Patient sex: F
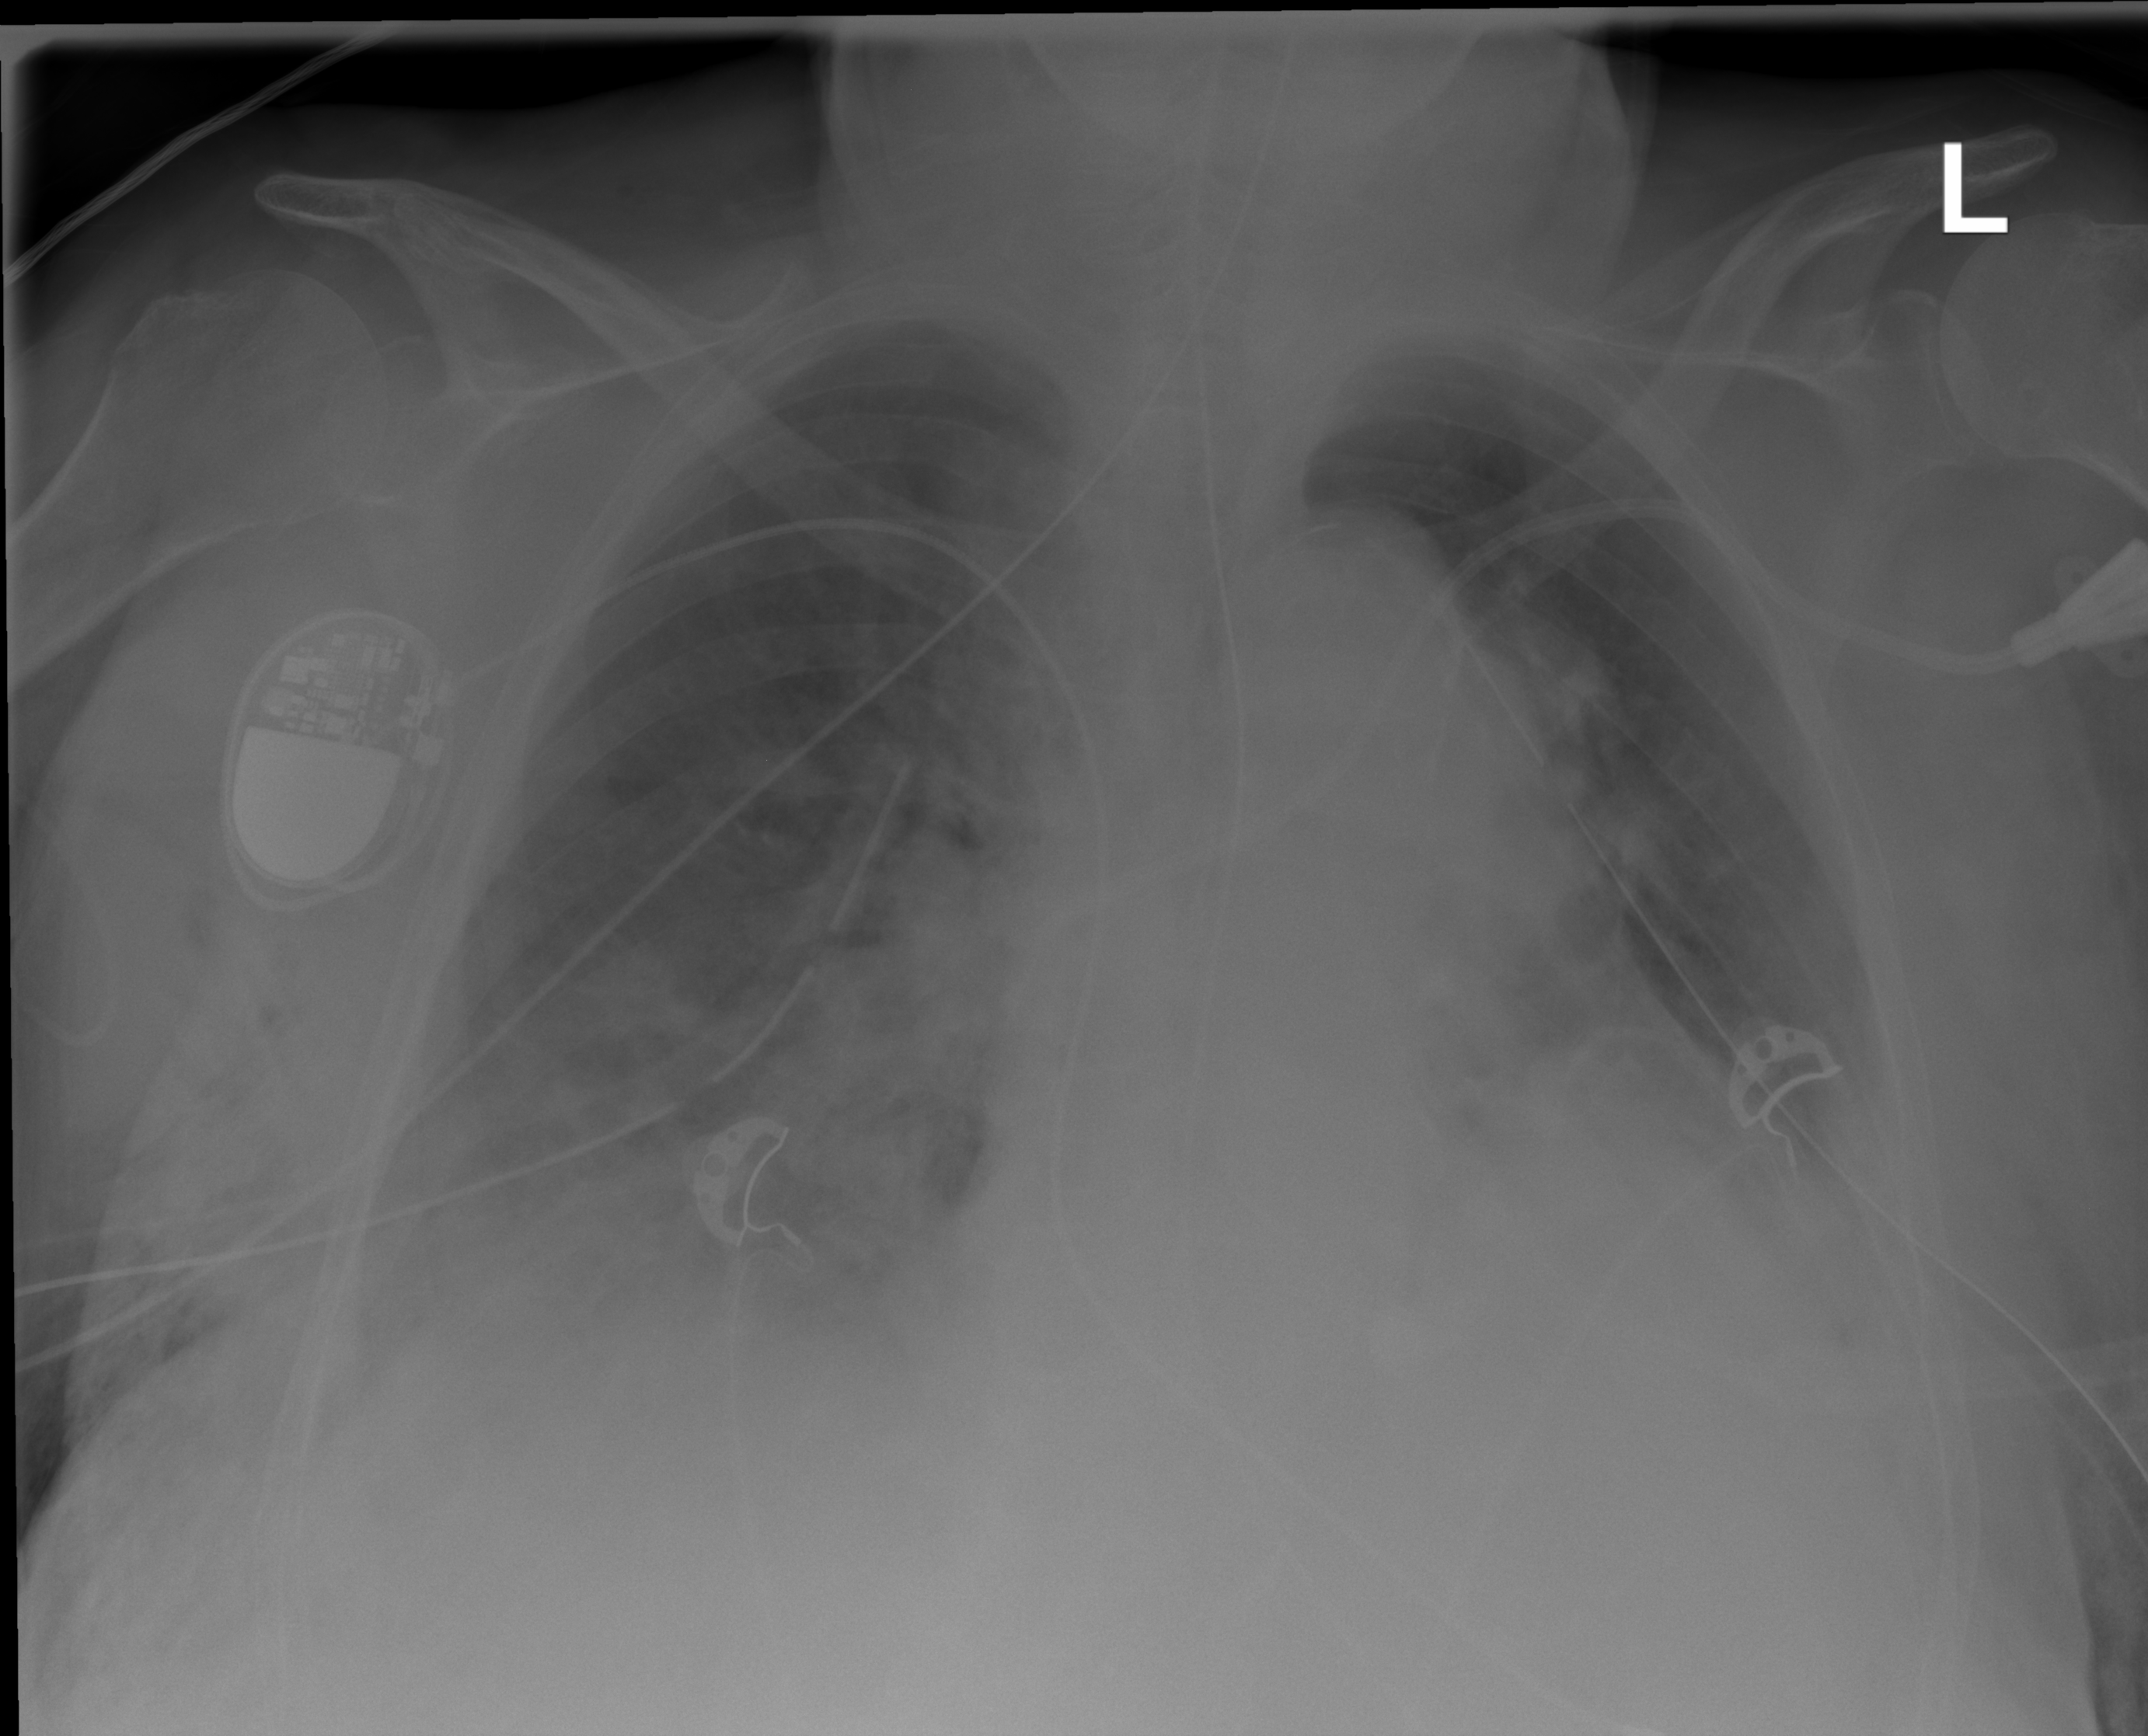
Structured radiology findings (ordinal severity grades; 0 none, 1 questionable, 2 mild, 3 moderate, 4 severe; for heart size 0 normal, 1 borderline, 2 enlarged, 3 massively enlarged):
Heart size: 2
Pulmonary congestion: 2
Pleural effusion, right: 3
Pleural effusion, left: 1
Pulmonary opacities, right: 3
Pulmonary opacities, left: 2
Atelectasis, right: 3
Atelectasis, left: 2